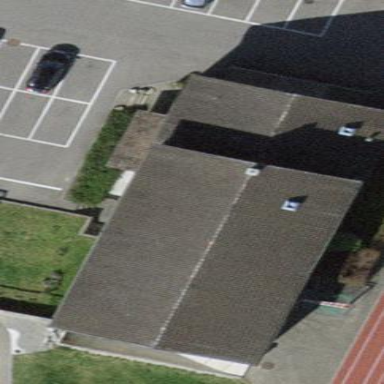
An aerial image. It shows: Building.